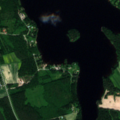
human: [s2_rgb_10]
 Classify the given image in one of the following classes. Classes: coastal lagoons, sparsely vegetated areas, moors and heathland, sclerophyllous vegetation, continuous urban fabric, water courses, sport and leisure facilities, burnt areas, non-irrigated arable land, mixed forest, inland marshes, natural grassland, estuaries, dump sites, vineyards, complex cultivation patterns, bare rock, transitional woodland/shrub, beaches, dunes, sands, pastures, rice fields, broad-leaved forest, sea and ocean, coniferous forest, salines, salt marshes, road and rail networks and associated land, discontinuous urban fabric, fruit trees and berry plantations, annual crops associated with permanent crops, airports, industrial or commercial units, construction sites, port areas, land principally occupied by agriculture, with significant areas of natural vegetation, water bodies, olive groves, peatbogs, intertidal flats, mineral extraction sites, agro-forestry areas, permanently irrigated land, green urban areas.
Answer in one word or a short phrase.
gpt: sport and leisure facilities, non-irrigated arable land, land principally occupied by agriculture, with significant areas of natural vegetation, mixed forest, water bodies